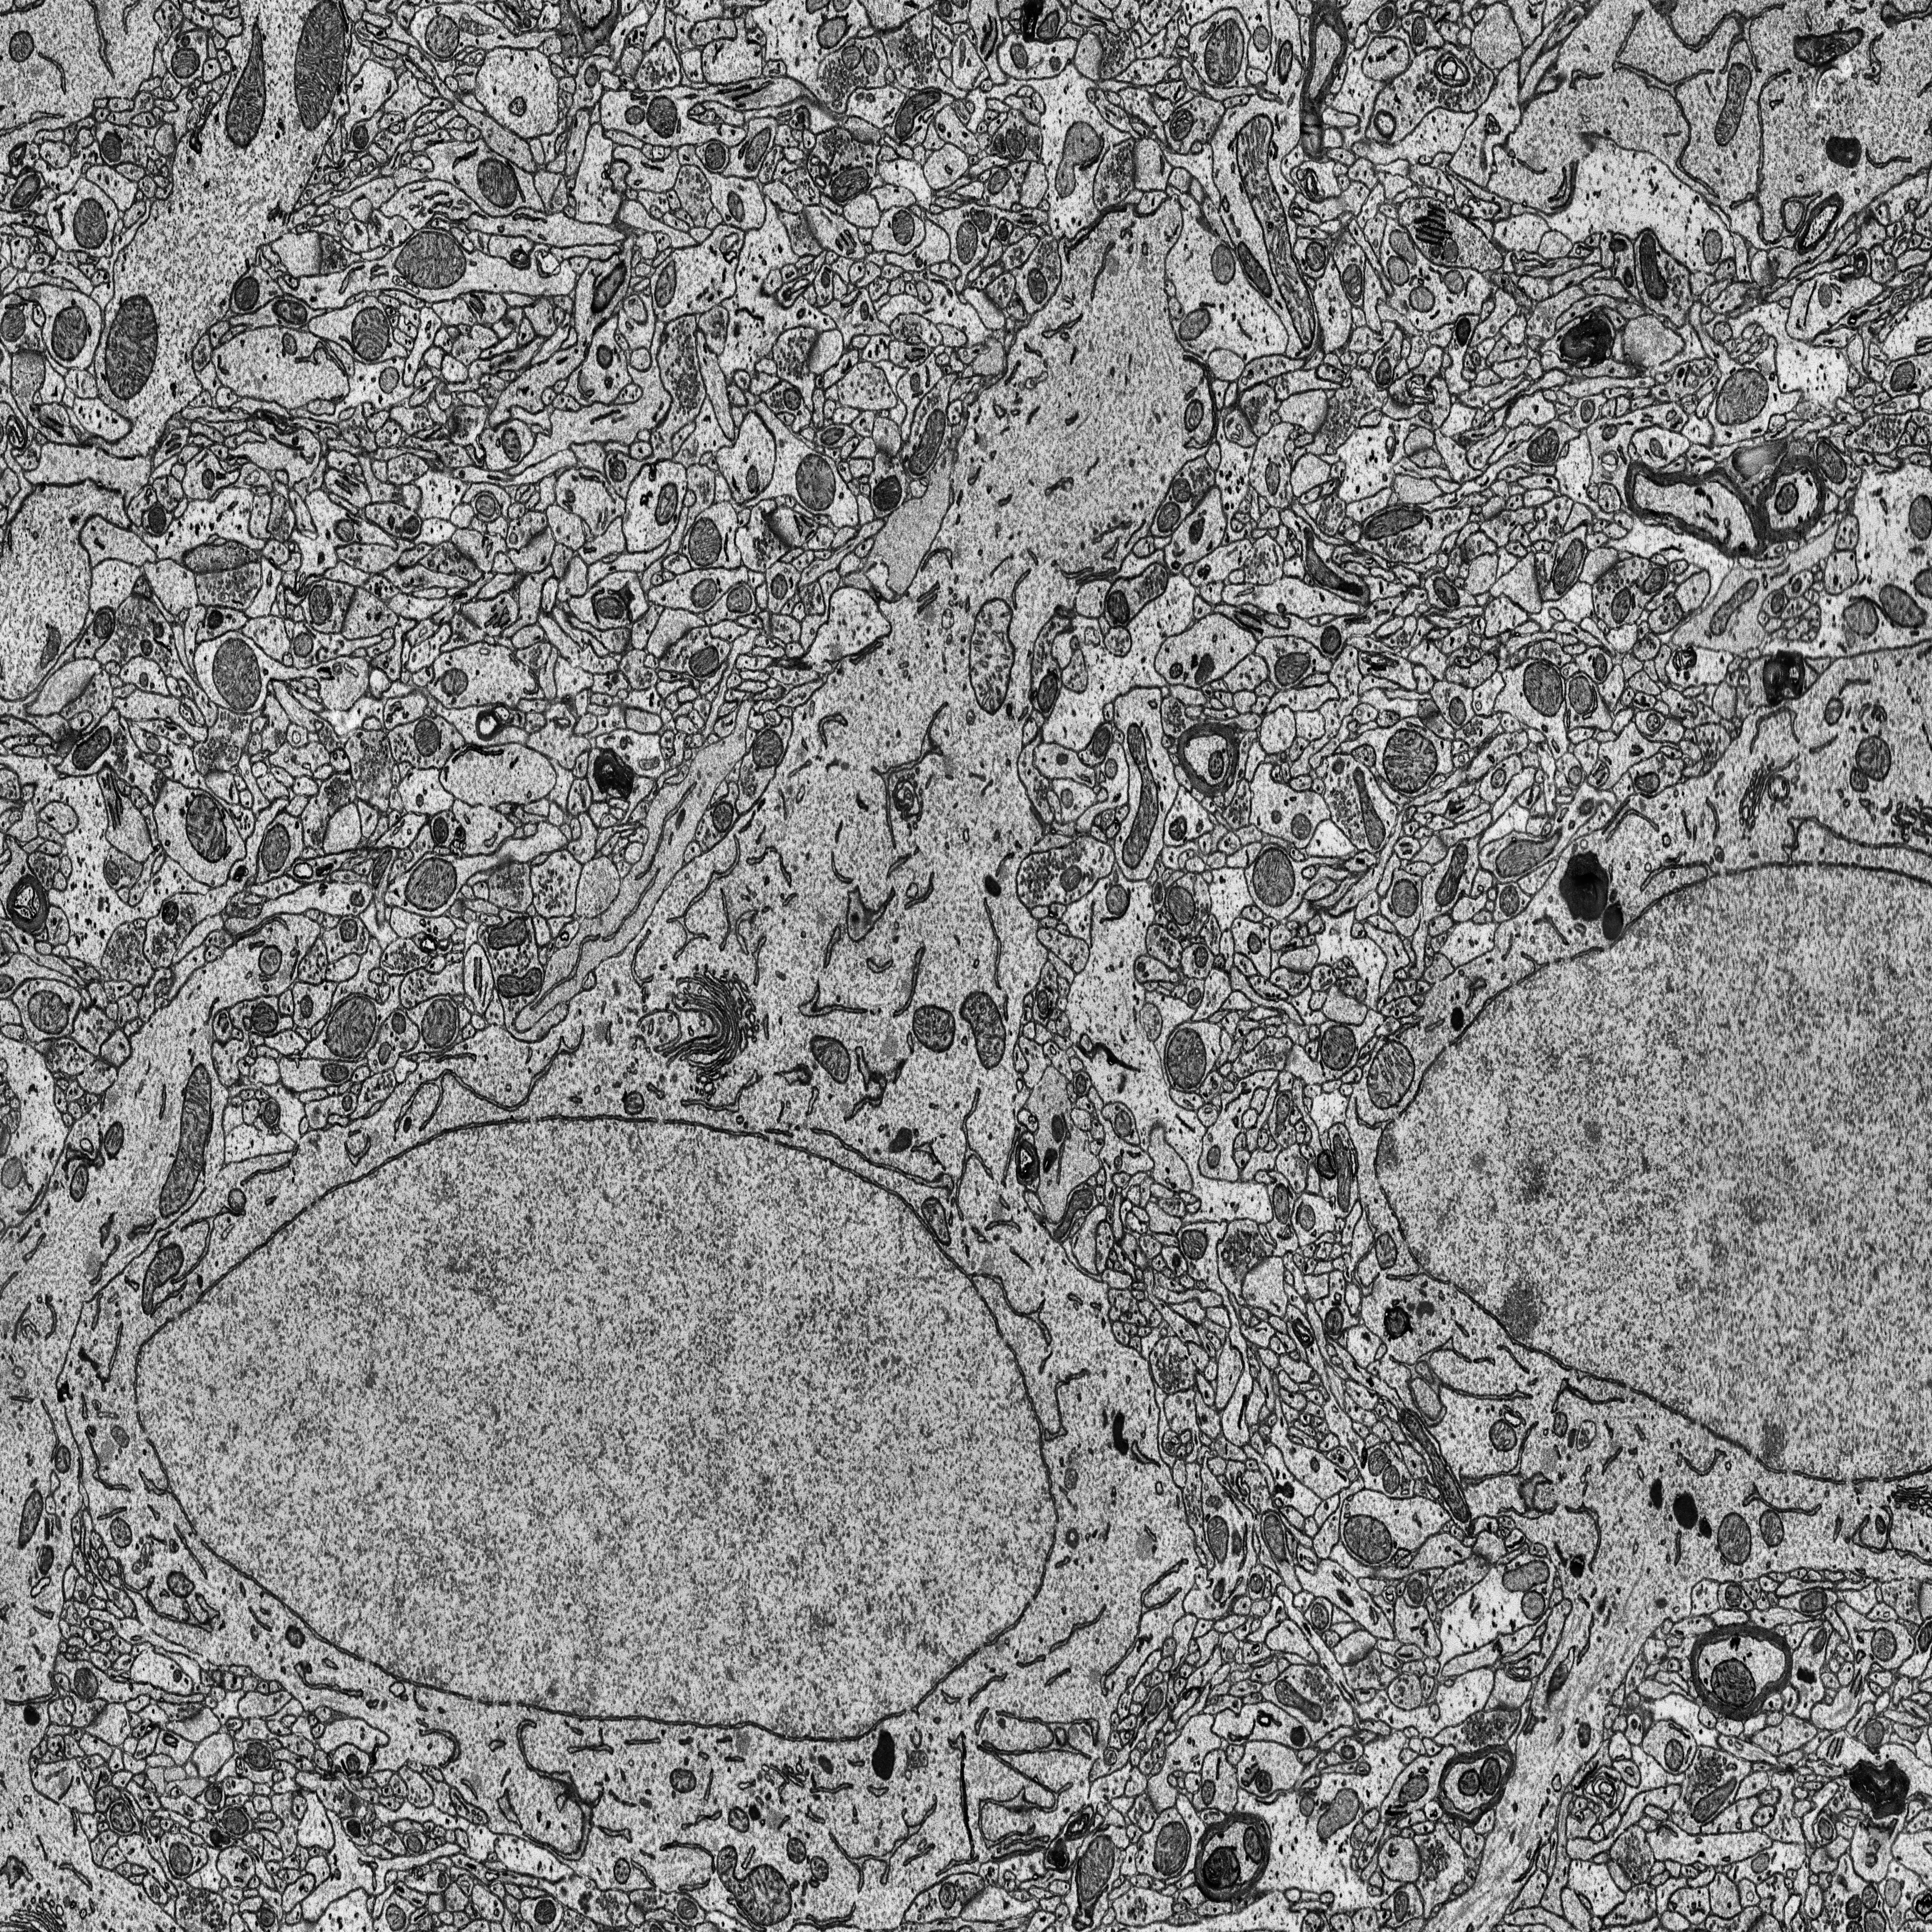
Electron microscopy slice of rat cortex tissue
Slice depth (z): 396
Mitochondria instances in slice: 326